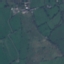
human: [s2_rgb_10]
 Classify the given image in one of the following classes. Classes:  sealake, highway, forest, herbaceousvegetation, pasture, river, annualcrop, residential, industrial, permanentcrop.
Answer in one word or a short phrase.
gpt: Pasture